Interaction volume radius: 10 \u00c5
Interaction volume height: 40 \u00c5
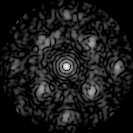
Disorder parameter: 0.4714